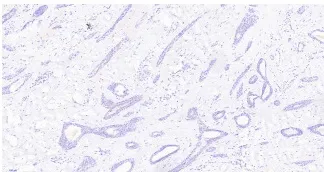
Or human epidermal growth factor receptor 2.
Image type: pathology (immunostaining)